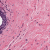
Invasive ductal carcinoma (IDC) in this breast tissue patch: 0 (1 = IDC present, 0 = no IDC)